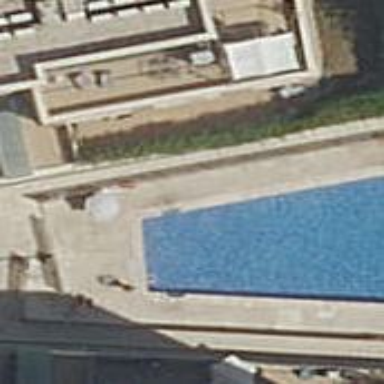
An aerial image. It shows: Swimming pool located in leisure land.